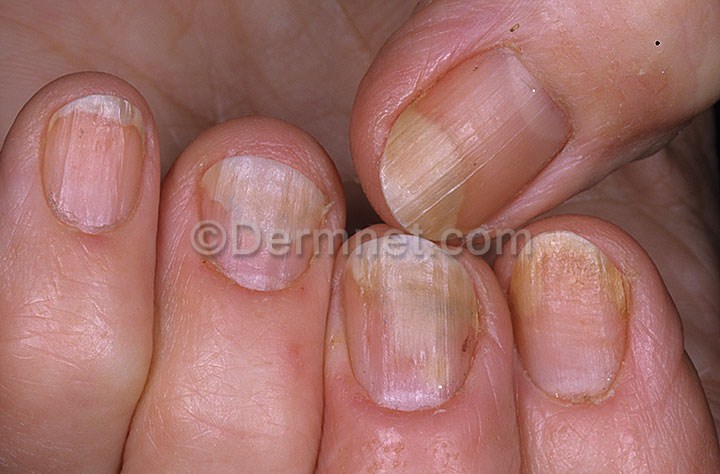
Disease: Nail Fungus and other Nail Disease